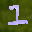
Label: 1